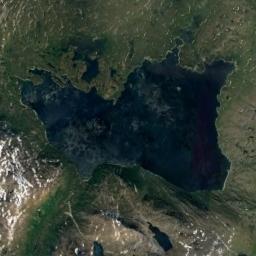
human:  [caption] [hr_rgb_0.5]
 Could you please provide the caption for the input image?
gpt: Some lakes lie on a plain covered with vegetation and the water is dark blue .

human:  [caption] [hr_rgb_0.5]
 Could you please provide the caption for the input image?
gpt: Beside the lake is green land .

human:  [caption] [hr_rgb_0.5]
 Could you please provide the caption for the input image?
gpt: An irregularly shaped deep blue lake surrounded by green forests and brown mountains .

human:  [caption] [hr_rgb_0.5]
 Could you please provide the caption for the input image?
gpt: Many trees are around the lake .

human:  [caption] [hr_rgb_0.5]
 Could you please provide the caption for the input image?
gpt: There are green meadows around the lakes .